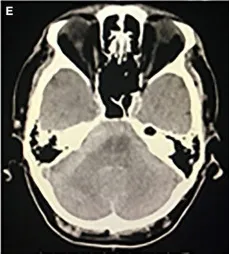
Preoperative imaging studies. (E) CT showed diffuse subarachnoid hemorrhage incredibly thick in the right prepontine cistern.
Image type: radiology (ct)